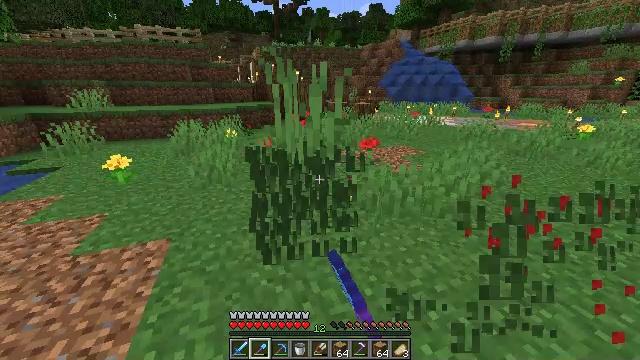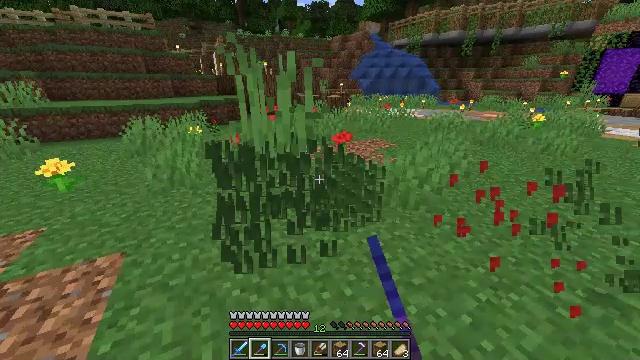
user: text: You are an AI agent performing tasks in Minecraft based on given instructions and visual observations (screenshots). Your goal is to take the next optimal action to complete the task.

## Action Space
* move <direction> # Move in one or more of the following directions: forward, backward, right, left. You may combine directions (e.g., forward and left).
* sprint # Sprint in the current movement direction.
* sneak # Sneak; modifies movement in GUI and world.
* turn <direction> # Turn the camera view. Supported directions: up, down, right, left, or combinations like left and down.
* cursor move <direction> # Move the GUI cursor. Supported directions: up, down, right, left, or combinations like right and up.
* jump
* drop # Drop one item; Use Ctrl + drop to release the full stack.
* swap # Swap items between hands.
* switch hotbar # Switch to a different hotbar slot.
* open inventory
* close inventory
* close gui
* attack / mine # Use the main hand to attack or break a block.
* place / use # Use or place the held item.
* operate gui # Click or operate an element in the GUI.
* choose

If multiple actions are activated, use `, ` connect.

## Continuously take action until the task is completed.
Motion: motion action
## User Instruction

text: Clear the ground by mining grass.
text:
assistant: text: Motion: move forward, turn right and down, attack / mine
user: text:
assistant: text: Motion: attack / mine